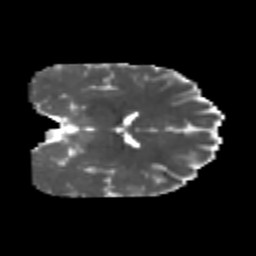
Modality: MD
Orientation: coronal
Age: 28
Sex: male
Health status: healthy